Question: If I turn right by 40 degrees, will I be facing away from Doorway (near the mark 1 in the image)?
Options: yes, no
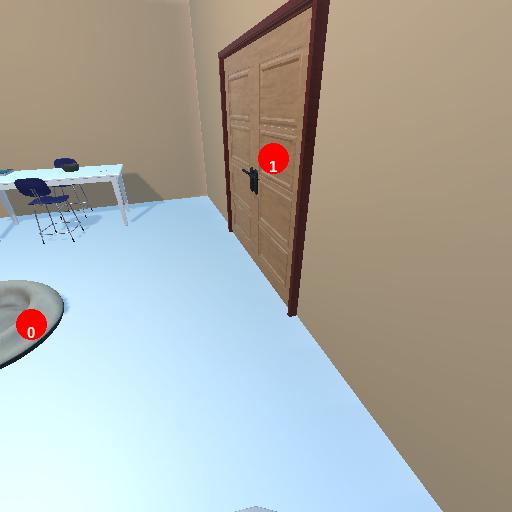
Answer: yes